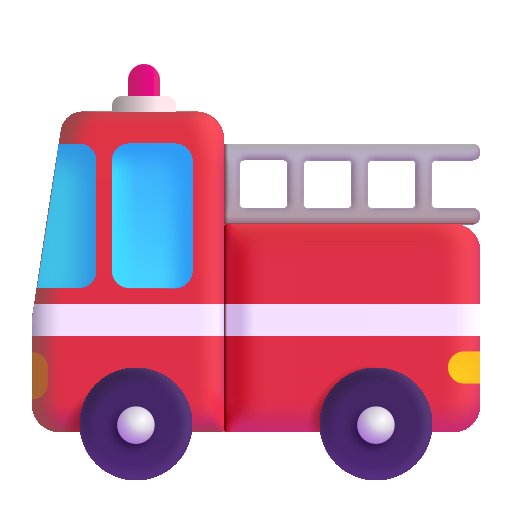
fire engine color